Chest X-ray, AP view. Patient: 14 years old, sex M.
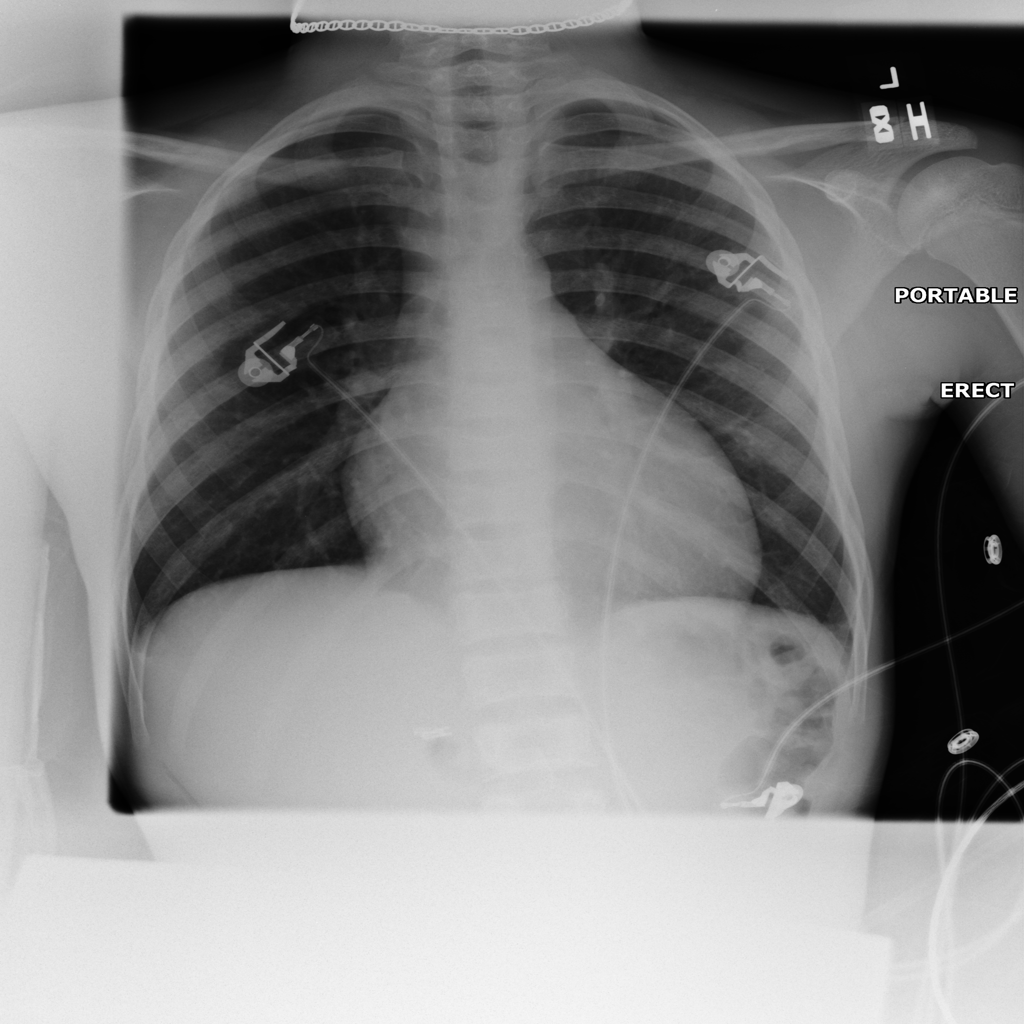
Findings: No Finding